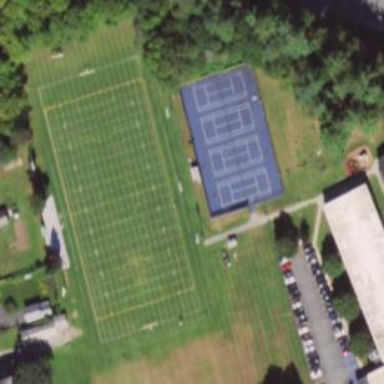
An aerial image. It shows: American football pitch for leisure and sport activities.